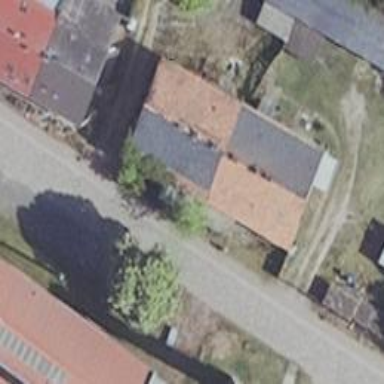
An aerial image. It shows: Semi-detached house.